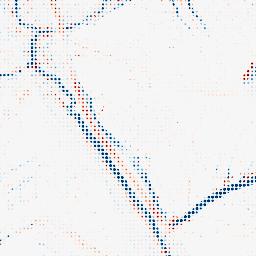
Category: morphological
Decomposition family: tophat_combined
Decomposition parameters: size: 5
Upsampling method: sinc_blackman
Upsampling parameters: scale: 8
kernel_size: 4
Upsampling scale: 8